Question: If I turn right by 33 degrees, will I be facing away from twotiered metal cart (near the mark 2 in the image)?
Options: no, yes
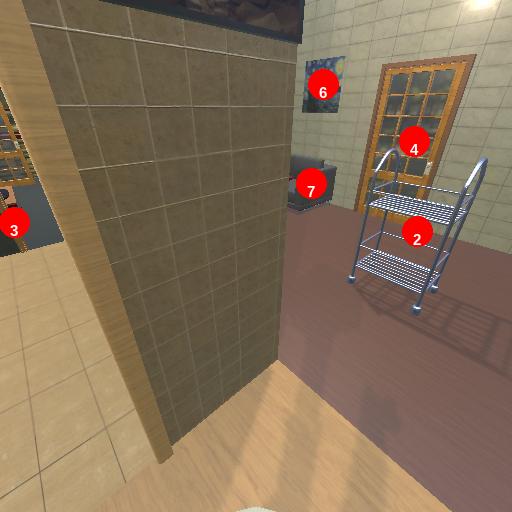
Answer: no